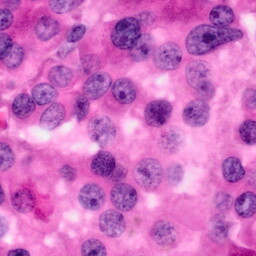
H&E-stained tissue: Pancreatic